Platform: macOS
Application: Arc Browser
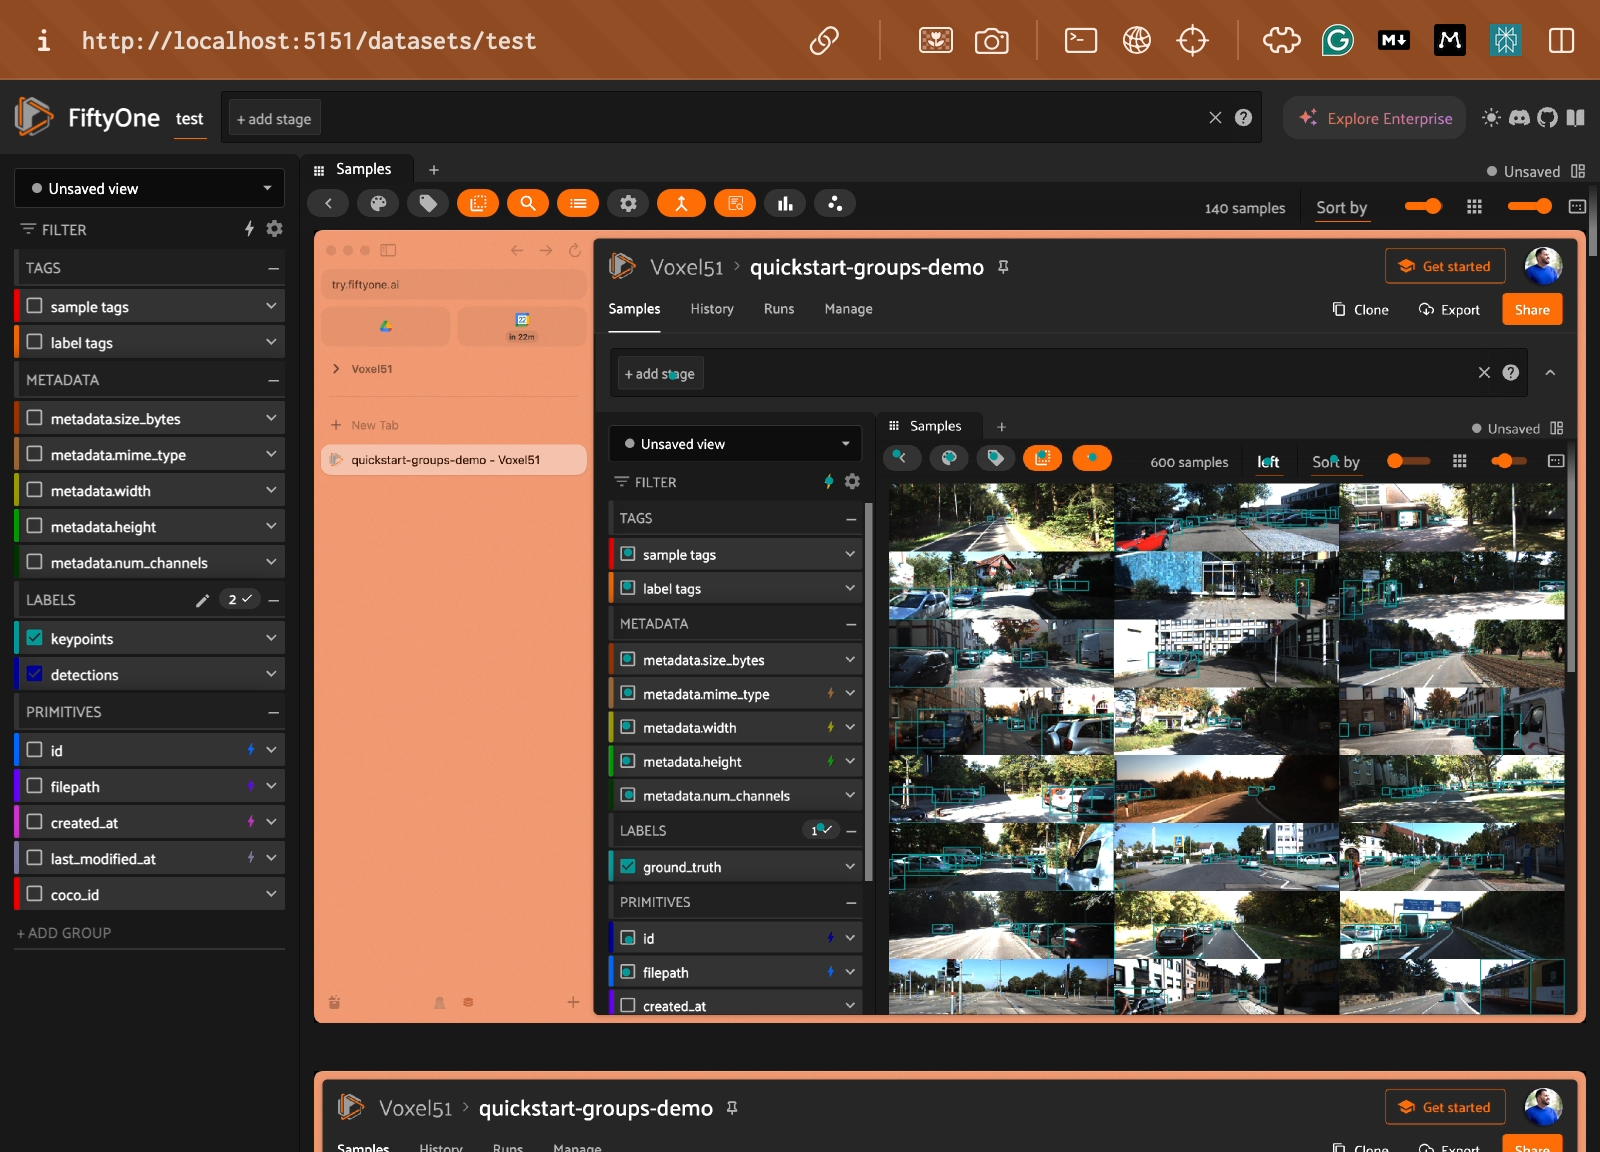
task_description: Open display options menu
action_type: click
element_info: Icon
steps_since_start: 1